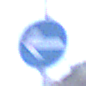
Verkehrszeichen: VorgeschriebeneFahrtrichtungHierLinks
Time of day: SunriseSunset
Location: Outdoor (Urban)
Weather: PartlyCloudy
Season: NotSpecified
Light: Natural